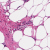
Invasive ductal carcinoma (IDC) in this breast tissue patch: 0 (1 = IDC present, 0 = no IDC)